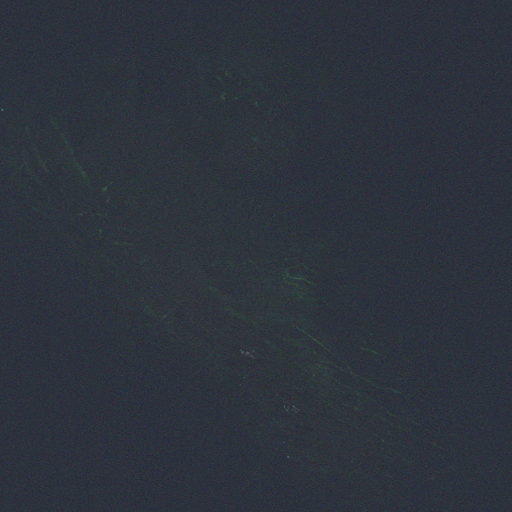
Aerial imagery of bar in Vermont named Colchester Shoal containing only open water